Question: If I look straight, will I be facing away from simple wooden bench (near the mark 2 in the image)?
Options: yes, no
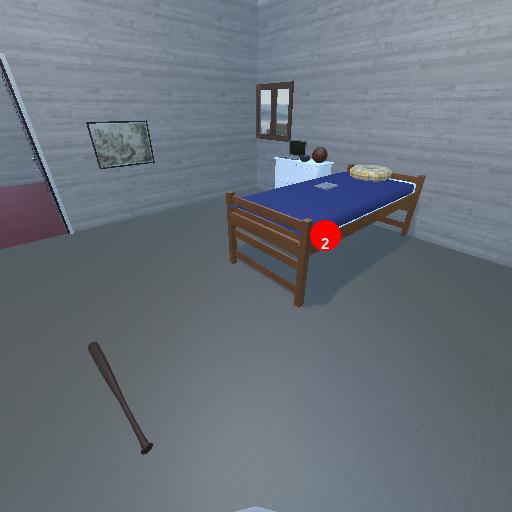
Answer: yes